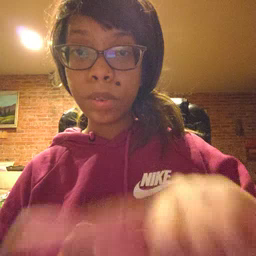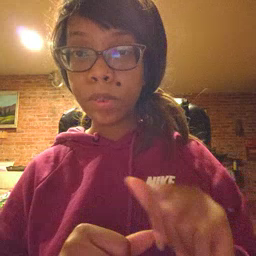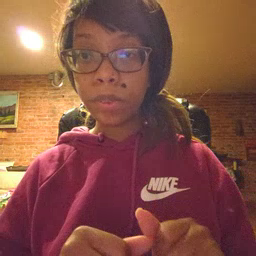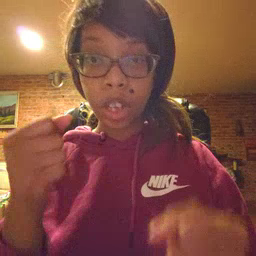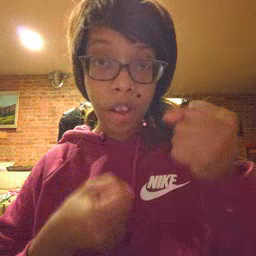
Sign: car